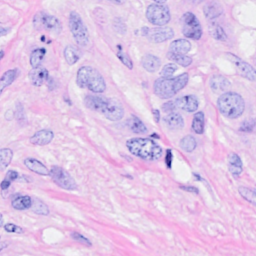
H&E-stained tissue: Breast